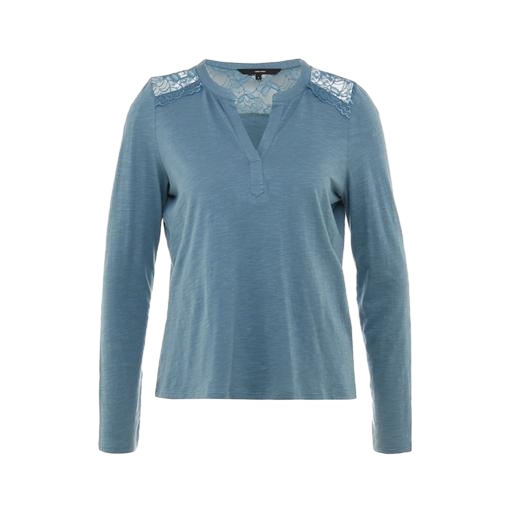
lace-yoke t-shirt, blue lace-accented top, blue still long-sleeved top, white background